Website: bh-photo
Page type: customer-info-address
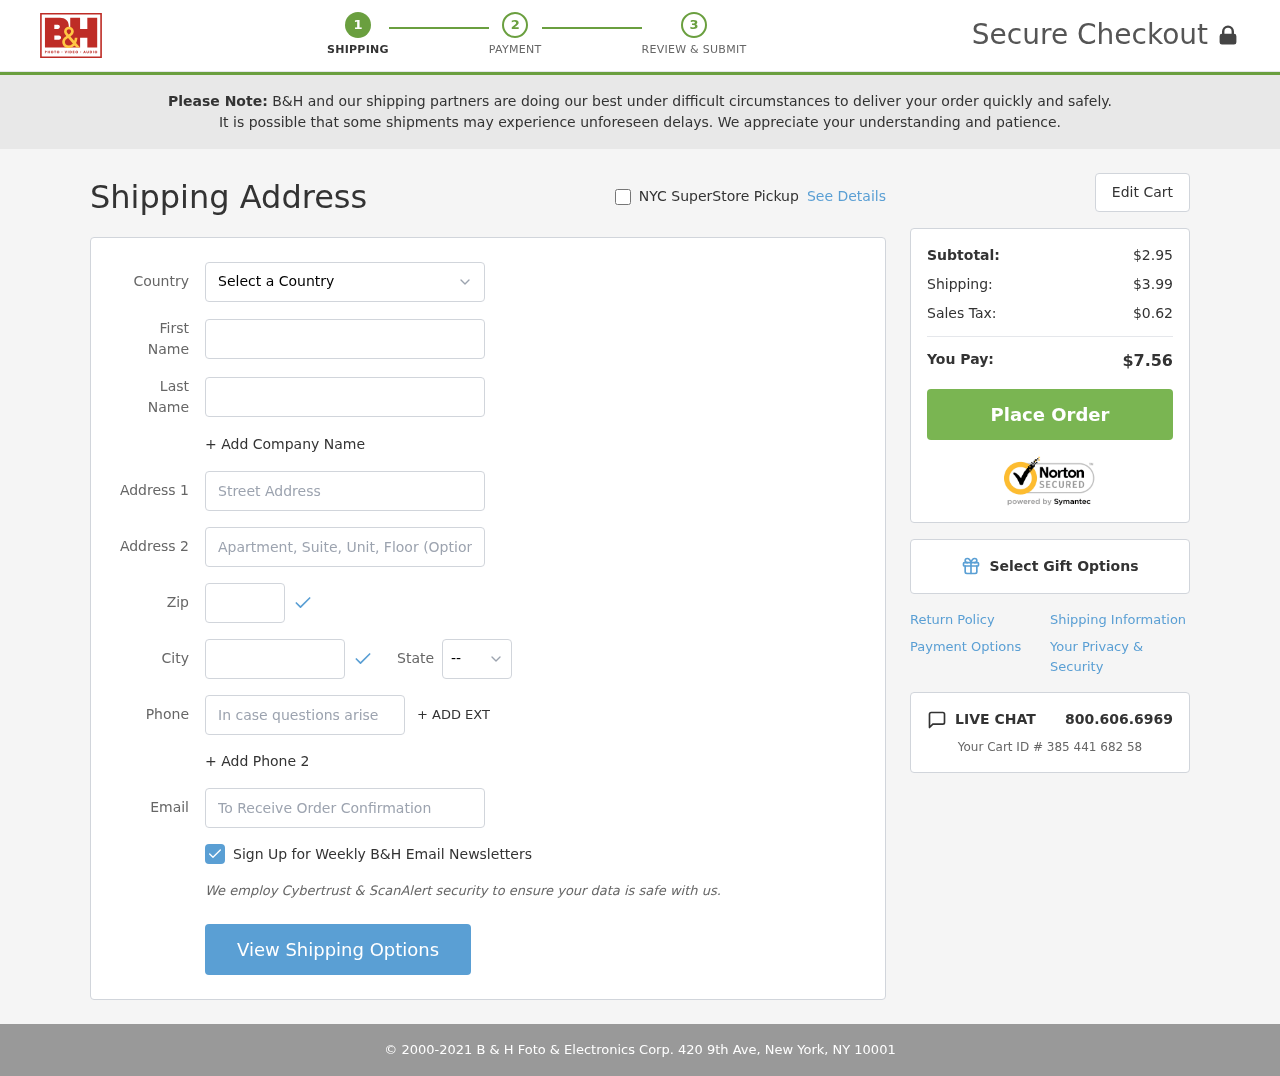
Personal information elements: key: PII_CITY
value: West Jonathanhaven
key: PII_COUNTRY
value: United States
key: PII_EMAIL
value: angela.santiago@gmail.com
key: PII_FIRSTNAME
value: Angela
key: PII_LASTNAME
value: Santiago
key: PII_PHONE
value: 3793135403
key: PII_POSTCODE
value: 76670
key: PII_STATE_ABBR
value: AK
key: PII_STREET
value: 345 Wilson Neck
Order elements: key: ORDER_SUBTOTAL
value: $2.95
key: ORDER_SHIPPING_COST
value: $3.99
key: ORDER_TAX
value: $0.62
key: ORDER_TOTAL
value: $7.56
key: ORDER_ID
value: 385 441 682 58